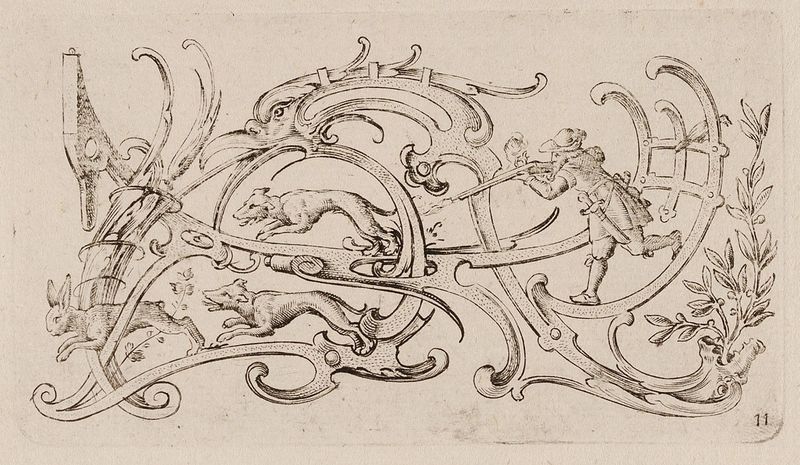
Titel: Groteske aus der Folge 'Neües Groteschgen-Büchlein'
Künstler: Johann Smisek
Standort: Hamburg
Institution: Museum für Kunst und Gewerbe Hamburg
Schlagwörter: mann, vogel, zeichnung, hund, hunde, tiere, ornament, vögel, blatt, hase, papier, studie, grafik, graphik, spitz, ornamente, fotografie, photographie, druck, druckgraphik, druckgrafik, radierung, entwurf, jagd, jäger, kaninchen, gewehr, verschlungen, schlitten, jagen, groteske, tierornament, gerippt, reproduktionen, 11, druckerzeugnisse, jänger, pflanzenornamente, schweifwerk, ornamentstich, vorlageblätter, jängerszene, kringel jäger hase wolf